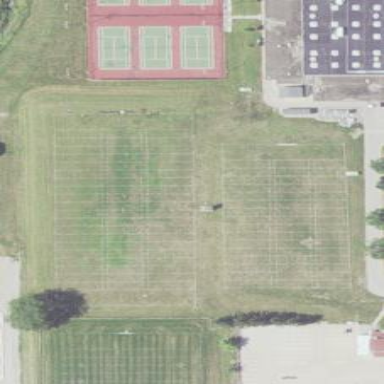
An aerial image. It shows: American football pitch for leisure and sport activities.